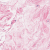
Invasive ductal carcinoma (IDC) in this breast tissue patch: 0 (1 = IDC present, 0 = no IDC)